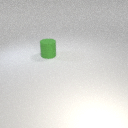
large green rubber cylinder